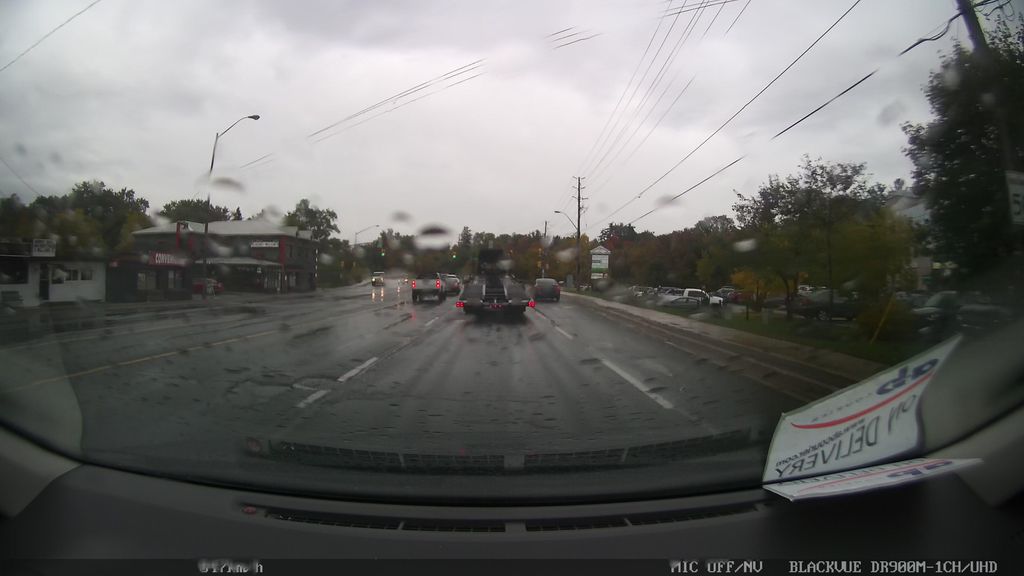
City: toronto